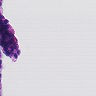
Metastatic tissue present: no